Question: Ok, first off I read in an encrypted file as my 'DataSource', which is then converted to an XML String.
The data displays properly in my grids, except that the panels which are dynamically added to the panelbar does not seem to act as such as seen in this <URL>.
They are added to:
'''
<ul id='panelbar'>
<li id='patDet' class='k-state-active'>
<span class='k-link k-state-selected'><input type='checkbox' id='cPatientDetails' /><label for='cPatientDetails'><a href='#' id='cbSelect'></a>Patient Detail</label></span>
<div id='patTab'></div>
</li>
</ul>
'''
like so:
'''
$("<li id = '"+ liID +"' class='k-item k-state-default' role='menuitem' aria-expanded='false' aria-hidden='true'><span class='k-link k-header'><input type='checkbox' id='c" + x + "' class='cbSelect' /><label for='c" + x + "'><a href='#' id='cbSelect''></a>" + liTitle + "</label></span></li>").appendTo("#panelbar");
$("<div id = 'gridGenerate" + x + "' width='400px;' aria-hidden='true'></div>").appendTo("#" + liID);
'''
The reason for the span and link is so that styling can be used on my checkbox which can be found in this <URL>.
At first I used a hard coded DataSource, which worked perfectly, but when I switched over to fetching the data using a request, where all the data displays as it should, except for the panelbar.
This is what it looks like:
when only the first tab should be open. I created the panelbar like so:
'''
$("#panelbar").kendoPanelBar(
{
expandMode: "single"
});
'''
I've made it now that the panelbar and grids are only created once the data is retreived and converted, but the issue remains.
> Any idea why this is happening?
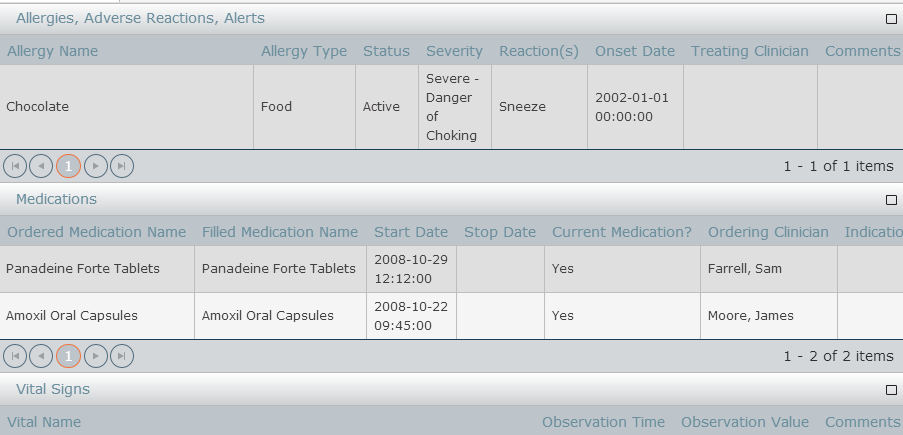
Answer: When KendoUI adds a 'tab', it does much more than just adding HTML tags. That's why you have methods for adding tabs on demand.
Instead of adding the HTML by hand try using:
'''
var panelbar = $("#panelbar").data("kendoPanelBar");
panelbar.append([
{
text: "<label for='c" + x + "'>" +
"<a href='#' id='cbSelect''></a>" +
"" + liTitle + "" +
"</label>",
encoded: false,
content: "<div>text</div>"
}
]);
'''
Click <URL> to see it in JSFiddle.